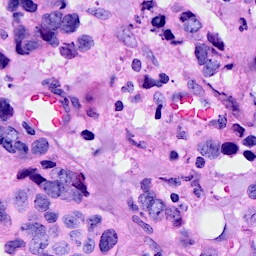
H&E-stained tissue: Breast